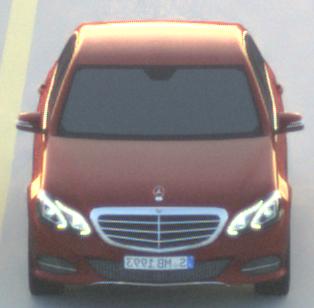
Make: Mercedes-Benz
Model: E 200
Detailed model: E-Class (212) Limousine
Model produced from: 2013/04
Model produced until: 2015/10
Doors: 4
Color: red
Road condition: dry road
Daytime: dawn
Contrast: medium contrast